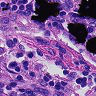
Metastatic tissue present: no